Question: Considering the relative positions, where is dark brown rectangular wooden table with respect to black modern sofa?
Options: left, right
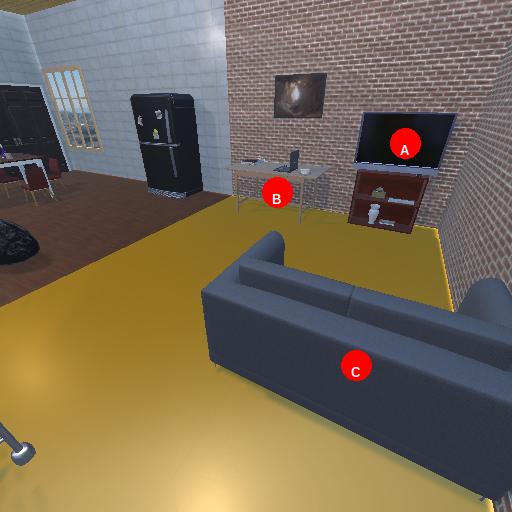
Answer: left